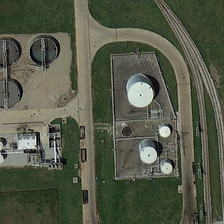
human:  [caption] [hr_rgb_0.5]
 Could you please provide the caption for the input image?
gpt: the factory buildings and storage tanks are situated on the lawn near the railways .

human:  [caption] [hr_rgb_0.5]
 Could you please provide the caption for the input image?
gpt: several tanks are surrounded by green meadows .

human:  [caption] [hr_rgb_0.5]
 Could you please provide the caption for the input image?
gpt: the factory buildings and storage tanks are situated on the lawn near the railways .

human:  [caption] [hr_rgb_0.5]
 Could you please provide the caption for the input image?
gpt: several tanks are surrounded by green meadows .

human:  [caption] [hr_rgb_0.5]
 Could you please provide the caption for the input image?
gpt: several tanks are surrounded by green meadows .